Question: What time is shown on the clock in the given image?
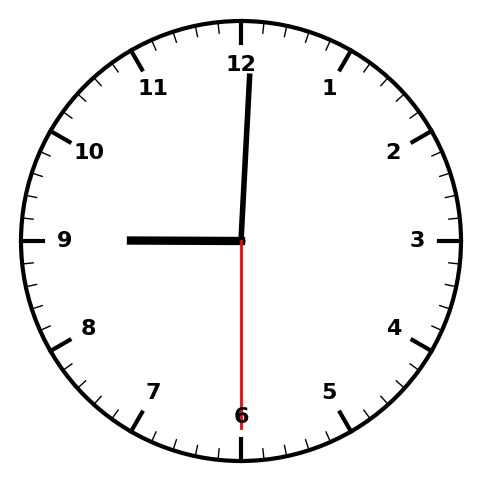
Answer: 09:00:30